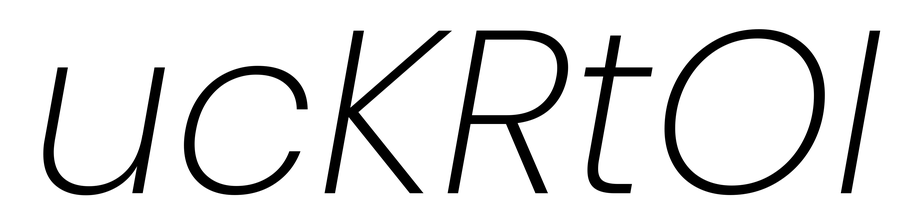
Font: Poppins-ExtraLightItalic